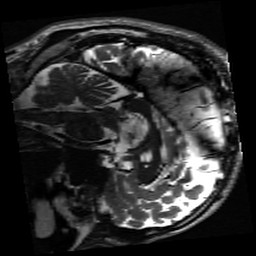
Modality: inplaneT2
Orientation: sagittal